Question: I am new to C# programming language. I am trying to create a windows form application in c# .net using VS 2012. I have created a text label and I want to display a text when the application is loaded. I see only click event rather than load event. would anyone please suggest what to do? (I am expecting something like "lblText_Load")

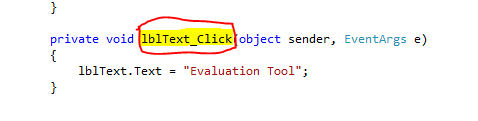
Answer: The label does not have an event for loaded. You can either use the Form's Load event, or the OnShown event.
I suggest using the OnShown event because this will be triggered after the form is loaded and displayed. The OnLoad event for the form occurs when it begins to load not after.